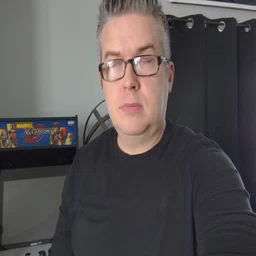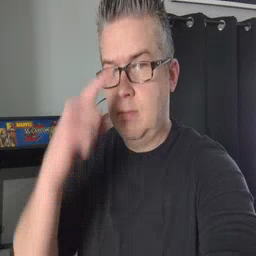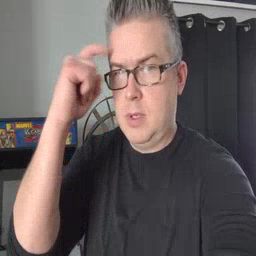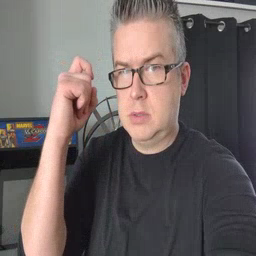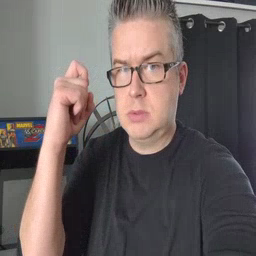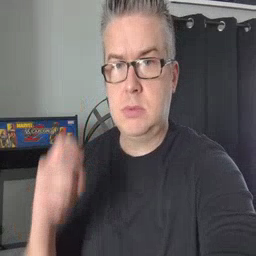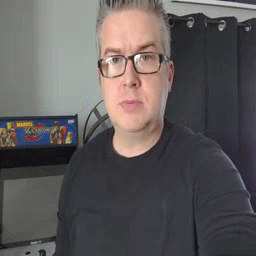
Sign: because